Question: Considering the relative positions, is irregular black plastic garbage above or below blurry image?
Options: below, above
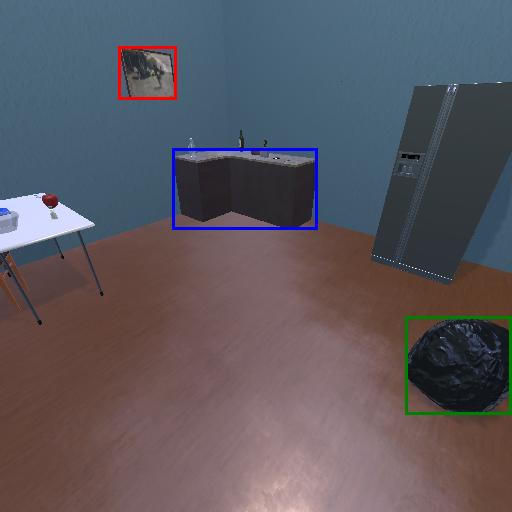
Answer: below